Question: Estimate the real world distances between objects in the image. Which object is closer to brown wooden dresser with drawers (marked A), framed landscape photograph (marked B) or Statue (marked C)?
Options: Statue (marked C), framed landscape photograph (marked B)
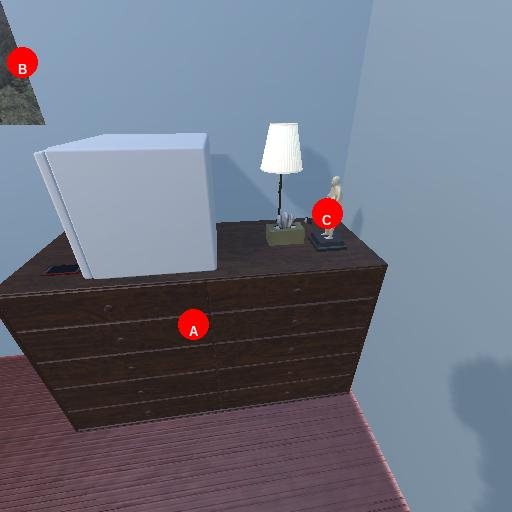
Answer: Statue (marked C)